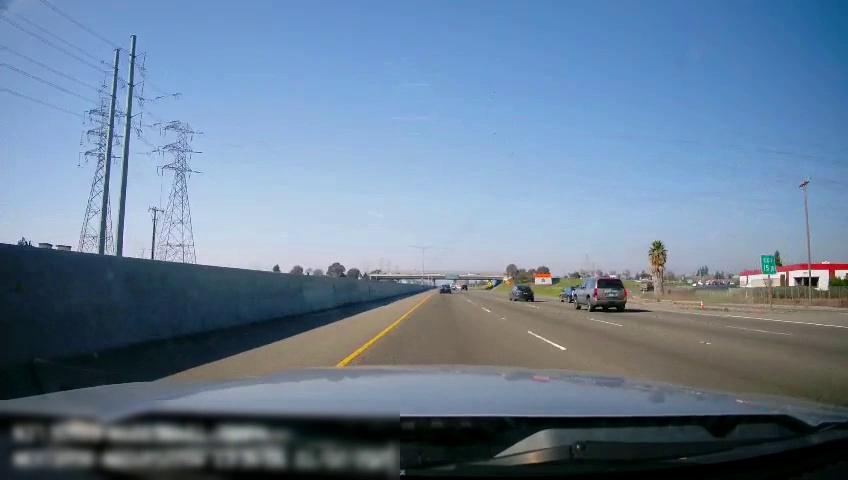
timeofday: Day
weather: Sunny
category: Drivable Space
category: Vehicles | Car
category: Vehicles | SUV
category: Vehicles | Car
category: Vehicles | Car
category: Lanes | Current Lane
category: Lanes | Current Lane
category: Lanes | Alternate Lane
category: Lanes | Alternate Lane
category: Lanes | Alternate Lane
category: Traffic | Signs